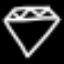
Label: diamond